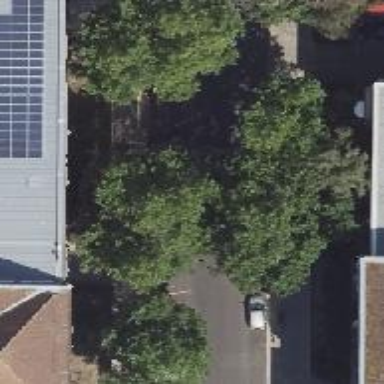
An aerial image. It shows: Avenue of deciduous broadleaved trees.